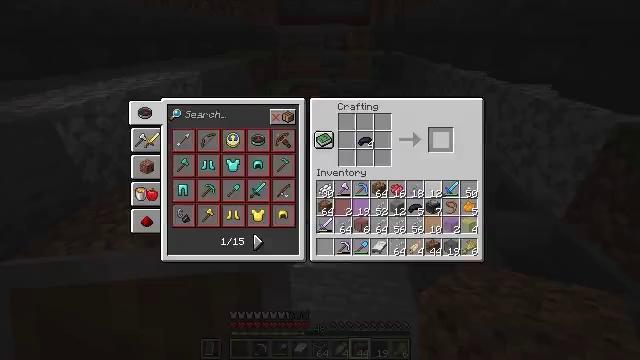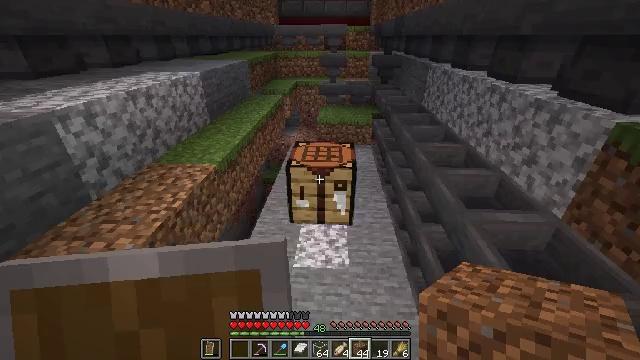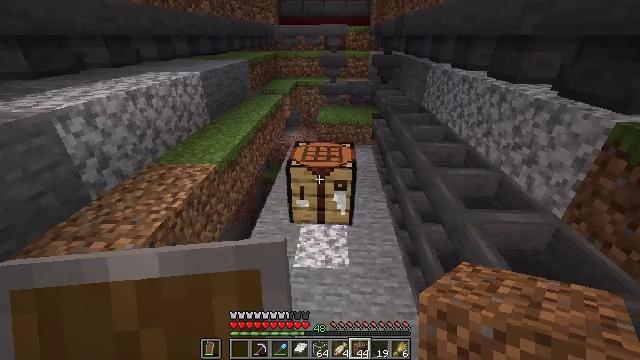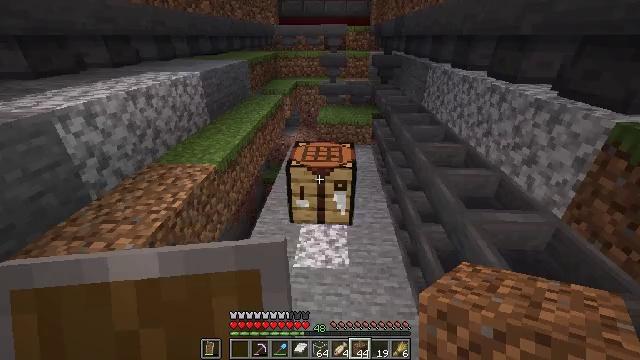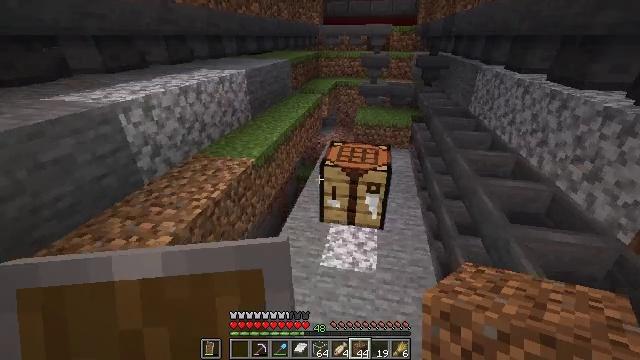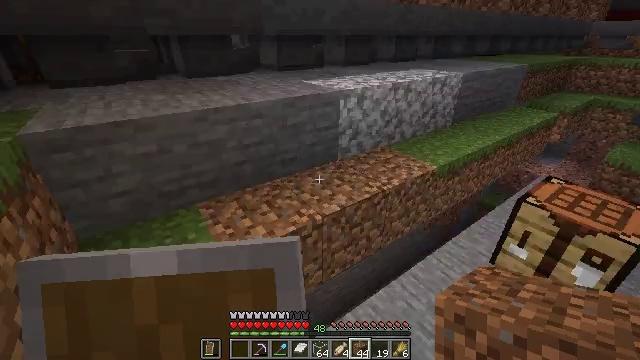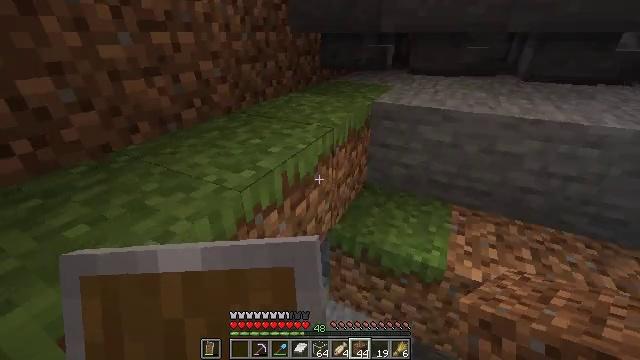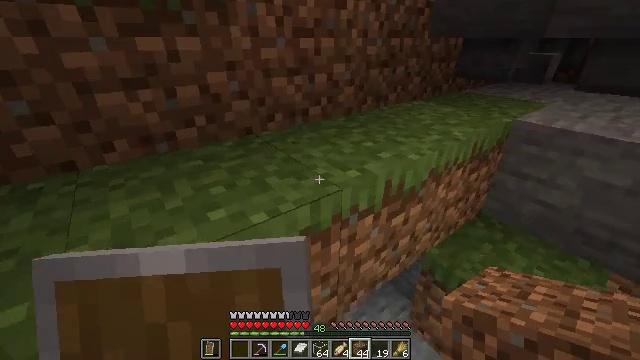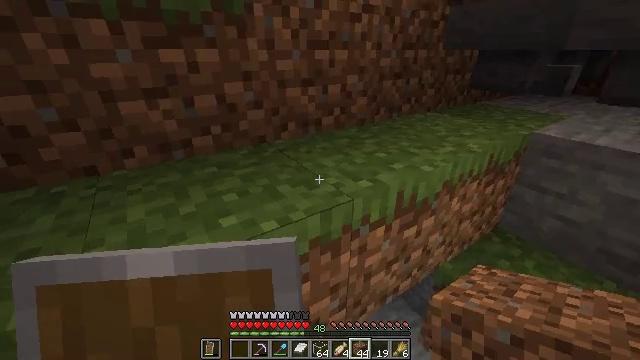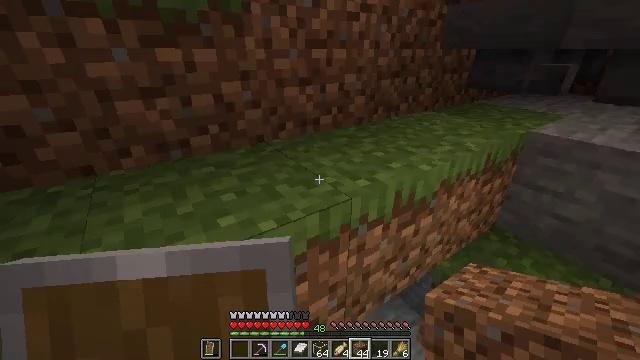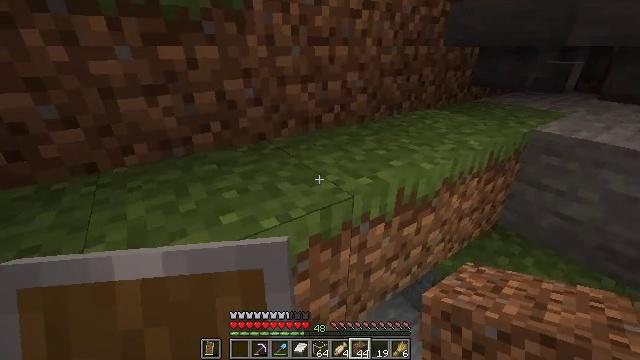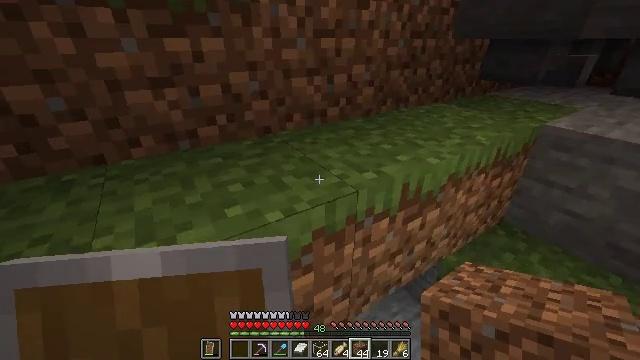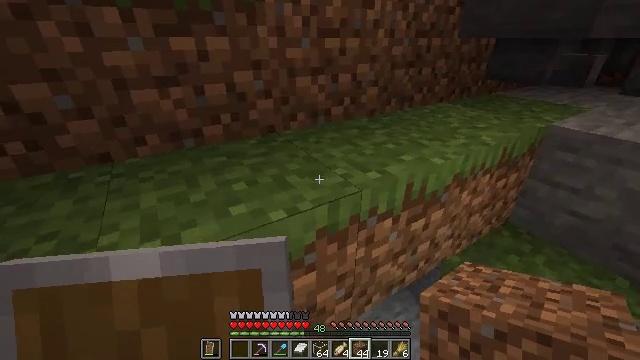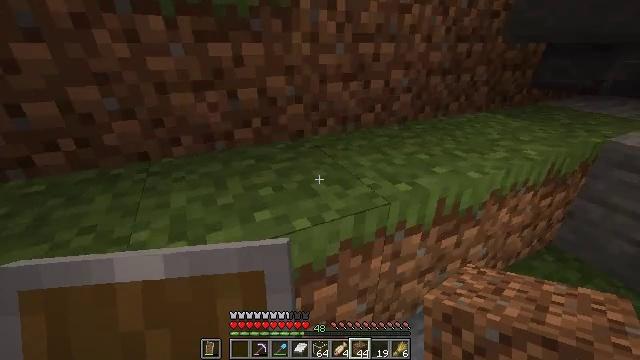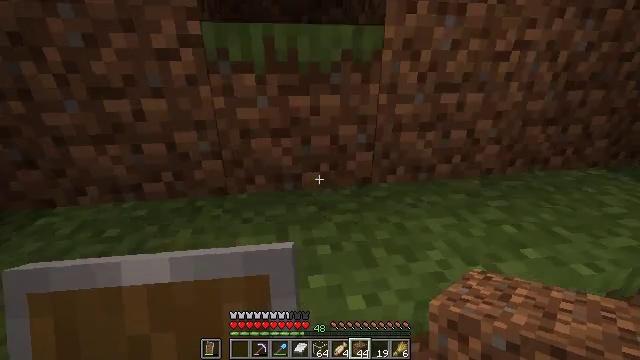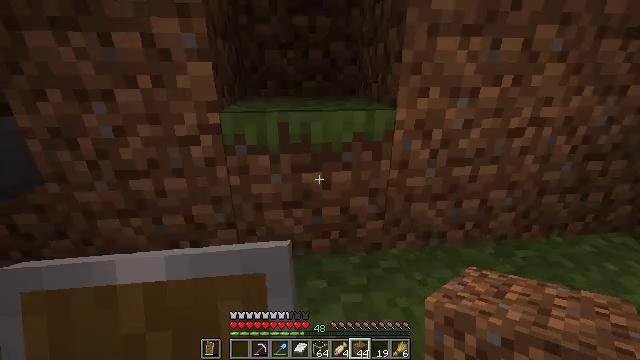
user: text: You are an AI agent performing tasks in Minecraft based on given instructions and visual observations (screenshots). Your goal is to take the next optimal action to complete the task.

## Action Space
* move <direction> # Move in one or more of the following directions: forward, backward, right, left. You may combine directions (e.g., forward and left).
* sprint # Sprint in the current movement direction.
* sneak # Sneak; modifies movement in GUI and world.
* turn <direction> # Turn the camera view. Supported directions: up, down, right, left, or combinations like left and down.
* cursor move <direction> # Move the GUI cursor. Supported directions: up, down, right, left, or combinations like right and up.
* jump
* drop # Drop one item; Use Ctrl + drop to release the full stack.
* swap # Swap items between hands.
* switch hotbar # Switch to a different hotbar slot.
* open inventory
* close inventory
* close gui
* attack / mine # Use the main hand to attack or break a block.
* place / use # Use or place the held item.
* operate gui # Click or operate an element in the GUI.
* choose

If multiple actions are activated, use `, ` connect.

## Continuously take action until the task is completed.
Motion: motion action
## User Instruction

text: Recycle the black stained glass pane.
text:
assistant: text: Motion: open inventory
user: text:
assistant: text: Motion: open inventory
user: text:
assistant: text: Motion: open inventory
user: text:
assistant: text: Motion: turn left
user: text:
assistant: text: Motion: turn left
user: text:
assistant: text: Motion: turn left
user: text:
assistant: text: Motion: turn left
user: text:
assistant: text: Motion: turn left and up
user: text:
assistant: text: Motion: no_op
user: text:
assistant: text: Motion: no_op
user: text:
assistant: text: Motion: turn left and down
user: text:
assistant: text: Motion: no_op
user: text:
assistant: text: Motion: move forward, turn left
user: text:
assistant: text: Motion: move forward, turn left and up, jump
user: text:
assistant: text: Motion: move forward, turn left and up, jump
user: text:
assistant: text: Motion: move forward, jump
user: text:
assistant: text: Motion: move forward
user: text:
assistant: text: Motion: move forward, turn left
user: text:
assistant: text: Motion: move forward
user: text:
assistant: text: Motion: move forward
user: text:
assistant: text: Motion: move forward
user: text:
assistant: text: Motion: move forward, turn left, jump
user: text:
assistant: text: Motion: move forward, turn left, jump
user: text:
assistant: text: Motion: move forward, jump
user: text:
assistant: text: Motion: move forward, jump
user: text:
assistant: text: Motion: move forward
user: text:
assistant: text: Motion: move forward
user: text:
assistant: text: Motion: move forward
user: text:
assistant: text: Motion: move forward
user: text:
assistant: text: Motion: move forward